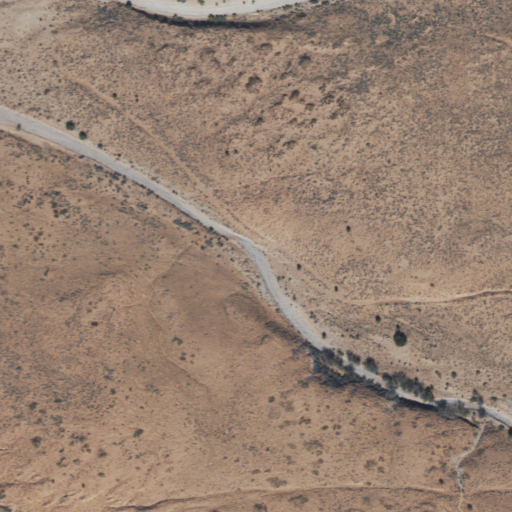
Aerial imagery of valley in Arizona named Toh Chin Lini Canyon containing only shrub